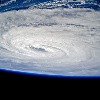
Label: cloud